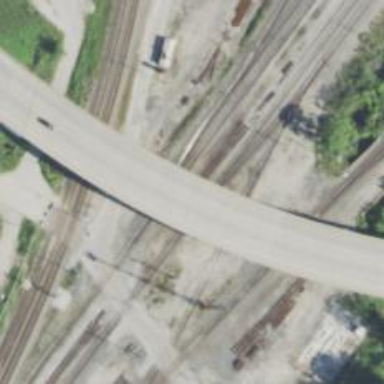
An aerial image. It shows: Railway yard used for servicing trains.